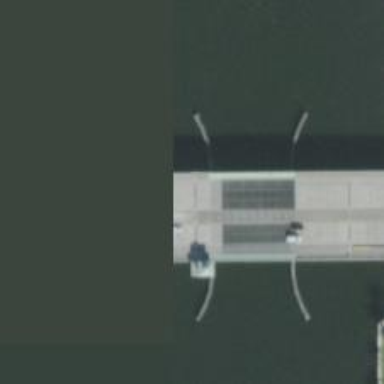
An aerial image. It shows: Secondary road passing over movable bascule bridge.